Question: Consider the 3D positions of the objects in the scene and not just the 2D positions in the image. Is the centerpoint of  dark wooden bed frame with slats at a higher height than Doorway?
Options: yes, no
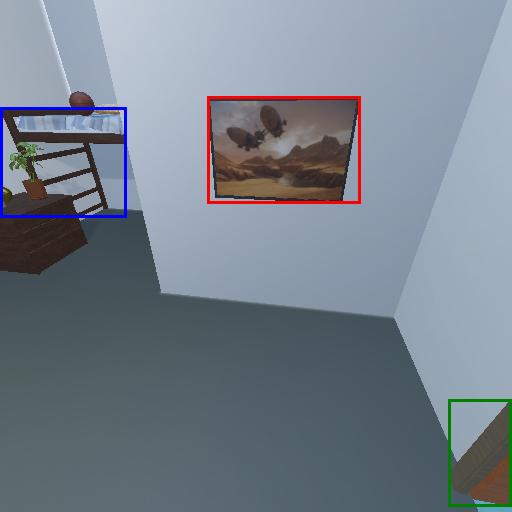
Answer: yes